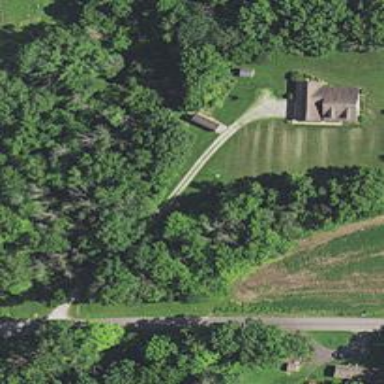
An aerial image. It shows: Driveway leading to service road.